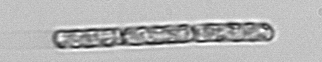
Label: Dactyliosolen_fragilissimus